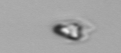
Label: Pyramimonas